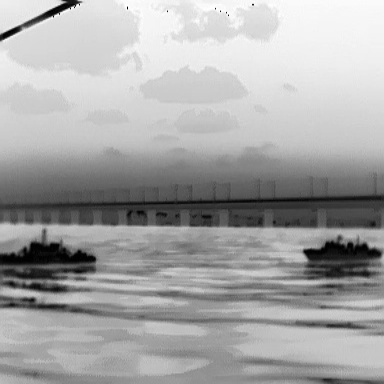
There are two warships in the infrared image.